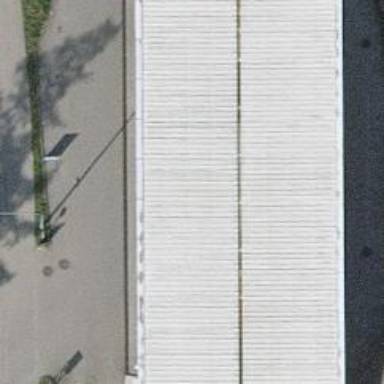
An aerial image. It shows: Fuel station.